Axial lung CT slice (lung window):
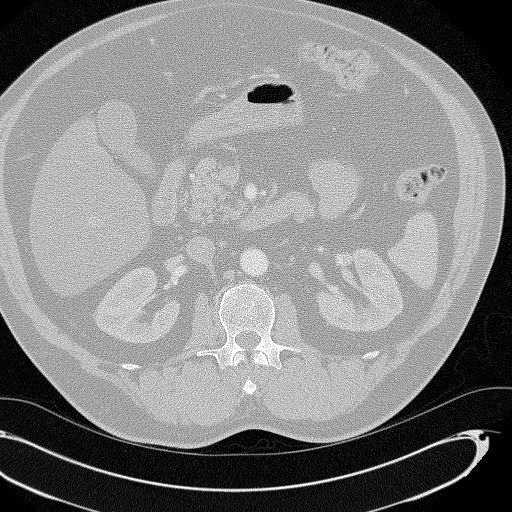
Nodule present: no